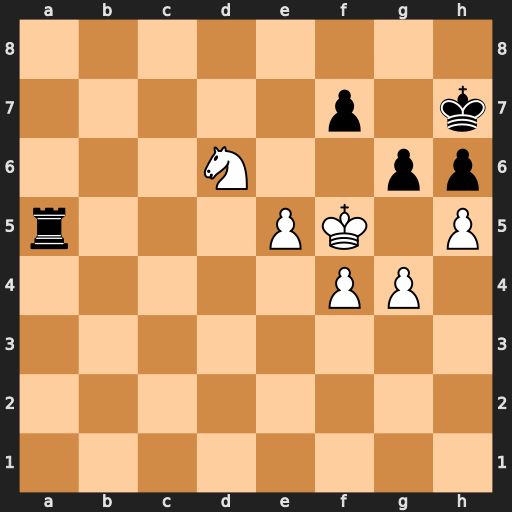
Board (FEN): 8/5p1k/3N2pp/r3PK1P/5PP1/8/8/8
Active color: w
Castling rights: -
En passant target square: -
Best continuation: Kf6 gxh5 gxh5 Kg8 Nxf7